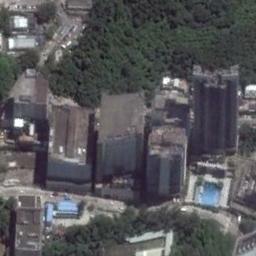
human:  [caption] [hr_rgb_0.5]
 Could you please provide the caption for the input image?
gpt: The commercial area is consist of many tall buildings next to the trees .

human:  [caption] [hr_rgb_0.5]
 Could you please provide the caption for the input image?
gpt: In a commercial district there are several tall buildings of different shapes and several roads with many cars .

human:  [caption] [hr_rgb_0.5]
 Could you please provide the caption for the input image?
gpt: There is a road in the middle of the building .

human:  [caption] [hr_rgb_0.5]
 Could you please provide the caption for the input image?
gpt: A commercial area with lots of buildings of different heights is surrounded by some groves of trees .

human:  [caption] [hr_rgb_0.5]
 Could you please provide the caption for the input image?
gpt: There are some buildings beside a green forest on a commercial area .